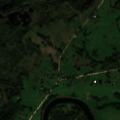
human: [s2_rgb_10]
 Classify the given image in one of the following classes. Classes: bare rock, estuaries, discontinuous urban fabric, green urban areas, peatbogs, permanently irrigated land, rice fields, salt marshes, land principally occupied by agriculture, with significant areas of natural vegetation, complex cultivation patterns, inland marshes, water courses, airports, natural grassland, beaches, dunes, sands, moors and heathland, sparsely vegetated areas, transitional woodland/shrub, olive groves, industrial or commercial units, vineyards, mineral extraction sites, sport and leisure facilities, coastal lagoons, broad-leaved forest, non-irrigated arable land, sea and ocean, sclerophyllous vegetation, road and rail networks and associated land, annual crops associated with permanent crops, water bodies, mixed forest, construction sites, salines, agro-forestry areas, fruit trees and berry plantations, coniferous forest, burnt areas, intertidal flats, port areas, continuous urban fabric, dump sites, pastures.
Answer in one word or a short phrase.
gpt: pastures, land principally occupied by agriculture, with significant areas of natural vegetation, coniferous forest, transitional woodland/shrub, water courses